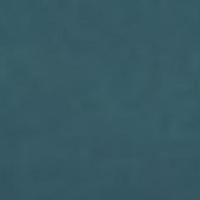
EUNIS habitat code: 14
Species observed at this site:
Milvus migrans